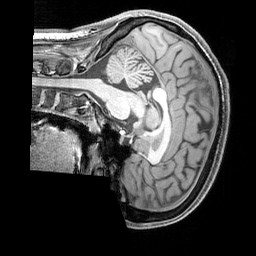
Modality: T1w
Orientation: sagittal
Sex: female
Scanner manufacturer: siemens
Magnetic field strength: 3 T
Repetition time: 2.3 s
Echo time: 0.00226 s